Question: Please see this:

My code looks like this now:
<URL>
As you can see I only managed the get text above.. ("asd"), and i want it under, above the border image..
How can I do this?
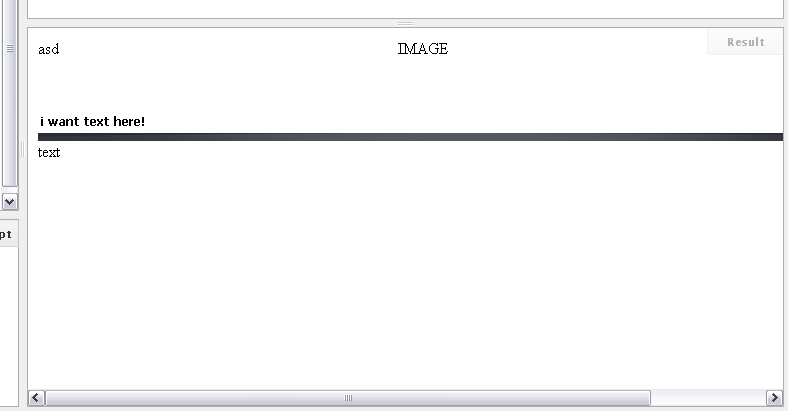
Answer: Change this line:
'''
.header-inner-lhs { width: 360px; height: 22px; margin-top: 73px; float: left; }
'''
You can see it here: <URL>
I simply adjusted the height down and added a top margin to keep the overall height the same, maintaining the overall element height at 95px;
Is that what you had in mind?